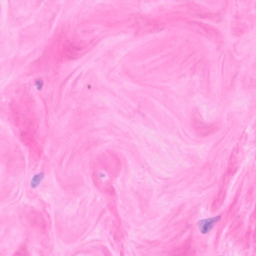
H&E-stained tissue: Breast